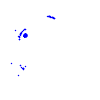
Particle: pion